Interaction volume radius: 10 \u00c5
Interaction volume height: 15 \u00c5
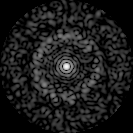
Disorder parameter: 0.8499